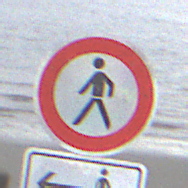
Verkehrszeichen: VerbotFussgaenger
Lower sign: RichtungsangabeDurchPfeile3
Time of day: Midday
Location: Outdoor (Suburban)
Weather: Overcast
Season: NotSpecified
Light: Natural